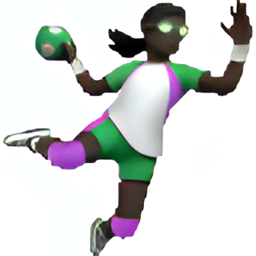
Name: handball
Emoji: 🤾🏿
Group: People & Body
Sub-group: person-sport